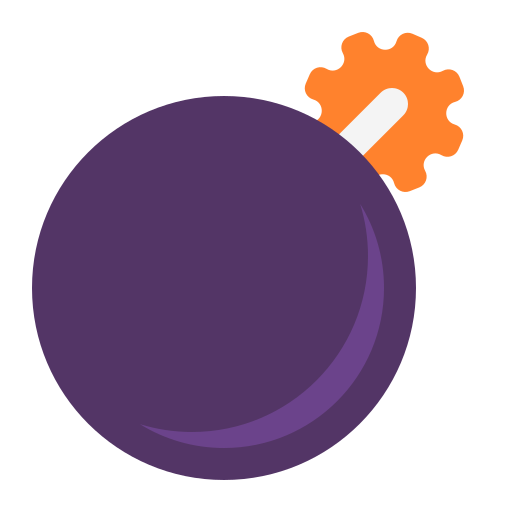
bomb flat